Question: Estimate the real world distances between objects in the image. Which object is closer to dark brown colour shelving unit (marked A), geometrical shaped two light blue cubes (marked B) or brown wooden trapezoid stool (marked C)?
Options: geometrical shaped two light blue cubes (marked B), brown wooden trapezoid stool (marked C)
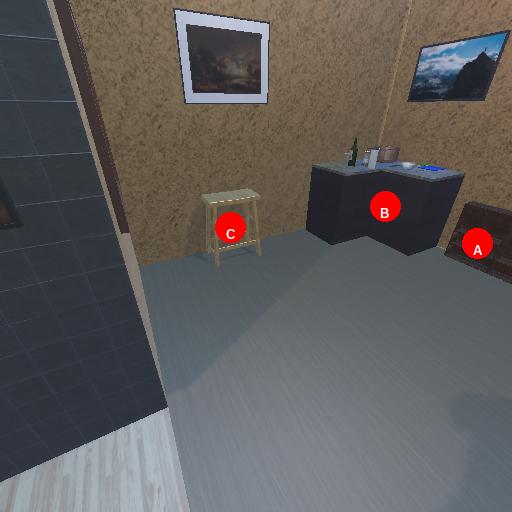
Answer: geometrical shaped two light blue cubes (marked B)